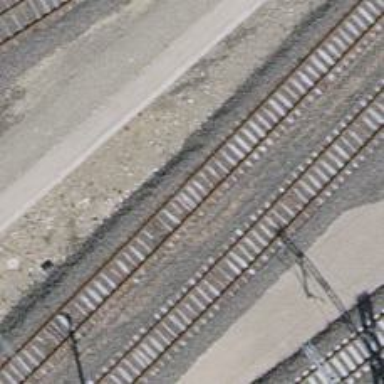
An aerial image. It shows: Rail yard with electrified contact lines for railway operations.